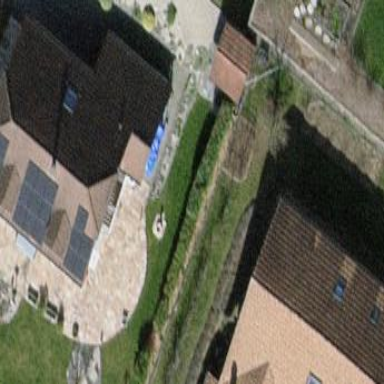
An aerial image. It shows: Detached building with half-hipped roof.